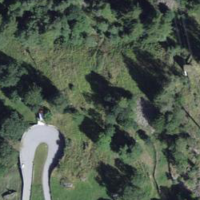
EUNIS habitat code: 45
Species observed at this site:
Clinopodium vulgare